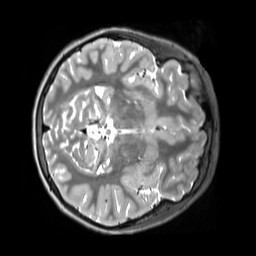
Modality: T2w
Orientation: axial
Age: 13
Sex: female
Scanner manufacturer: siemens
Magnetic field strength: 3 T
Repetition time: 3.2 s
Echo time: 0.408 s